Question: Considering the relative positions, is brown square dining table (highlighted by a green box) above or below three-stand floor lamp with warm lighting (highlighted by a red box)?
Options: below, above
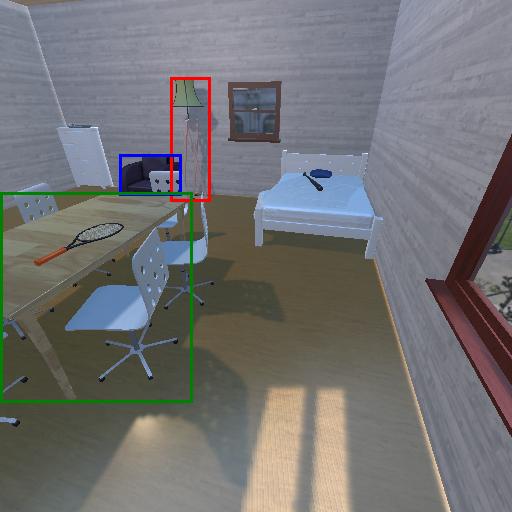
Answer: below